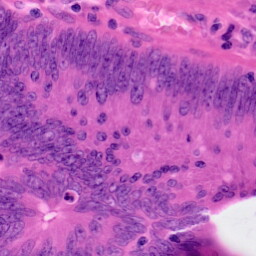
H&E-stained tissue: Colon